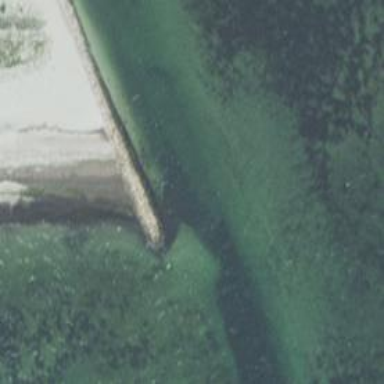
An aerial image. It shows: Breakwater structure.